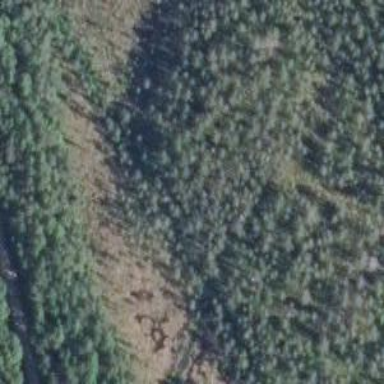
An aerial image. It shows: Needle-leaved woodland.